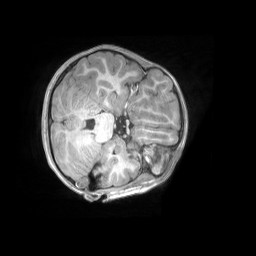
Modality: T1w
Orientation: axial
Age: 5
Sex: female
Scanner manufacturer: siemens
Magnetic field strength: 3 T
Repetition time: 2.53 s
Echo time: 0.00164 s